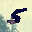
Label: 5